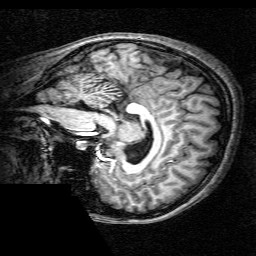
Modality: T1w
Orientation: sagittal